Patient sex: M
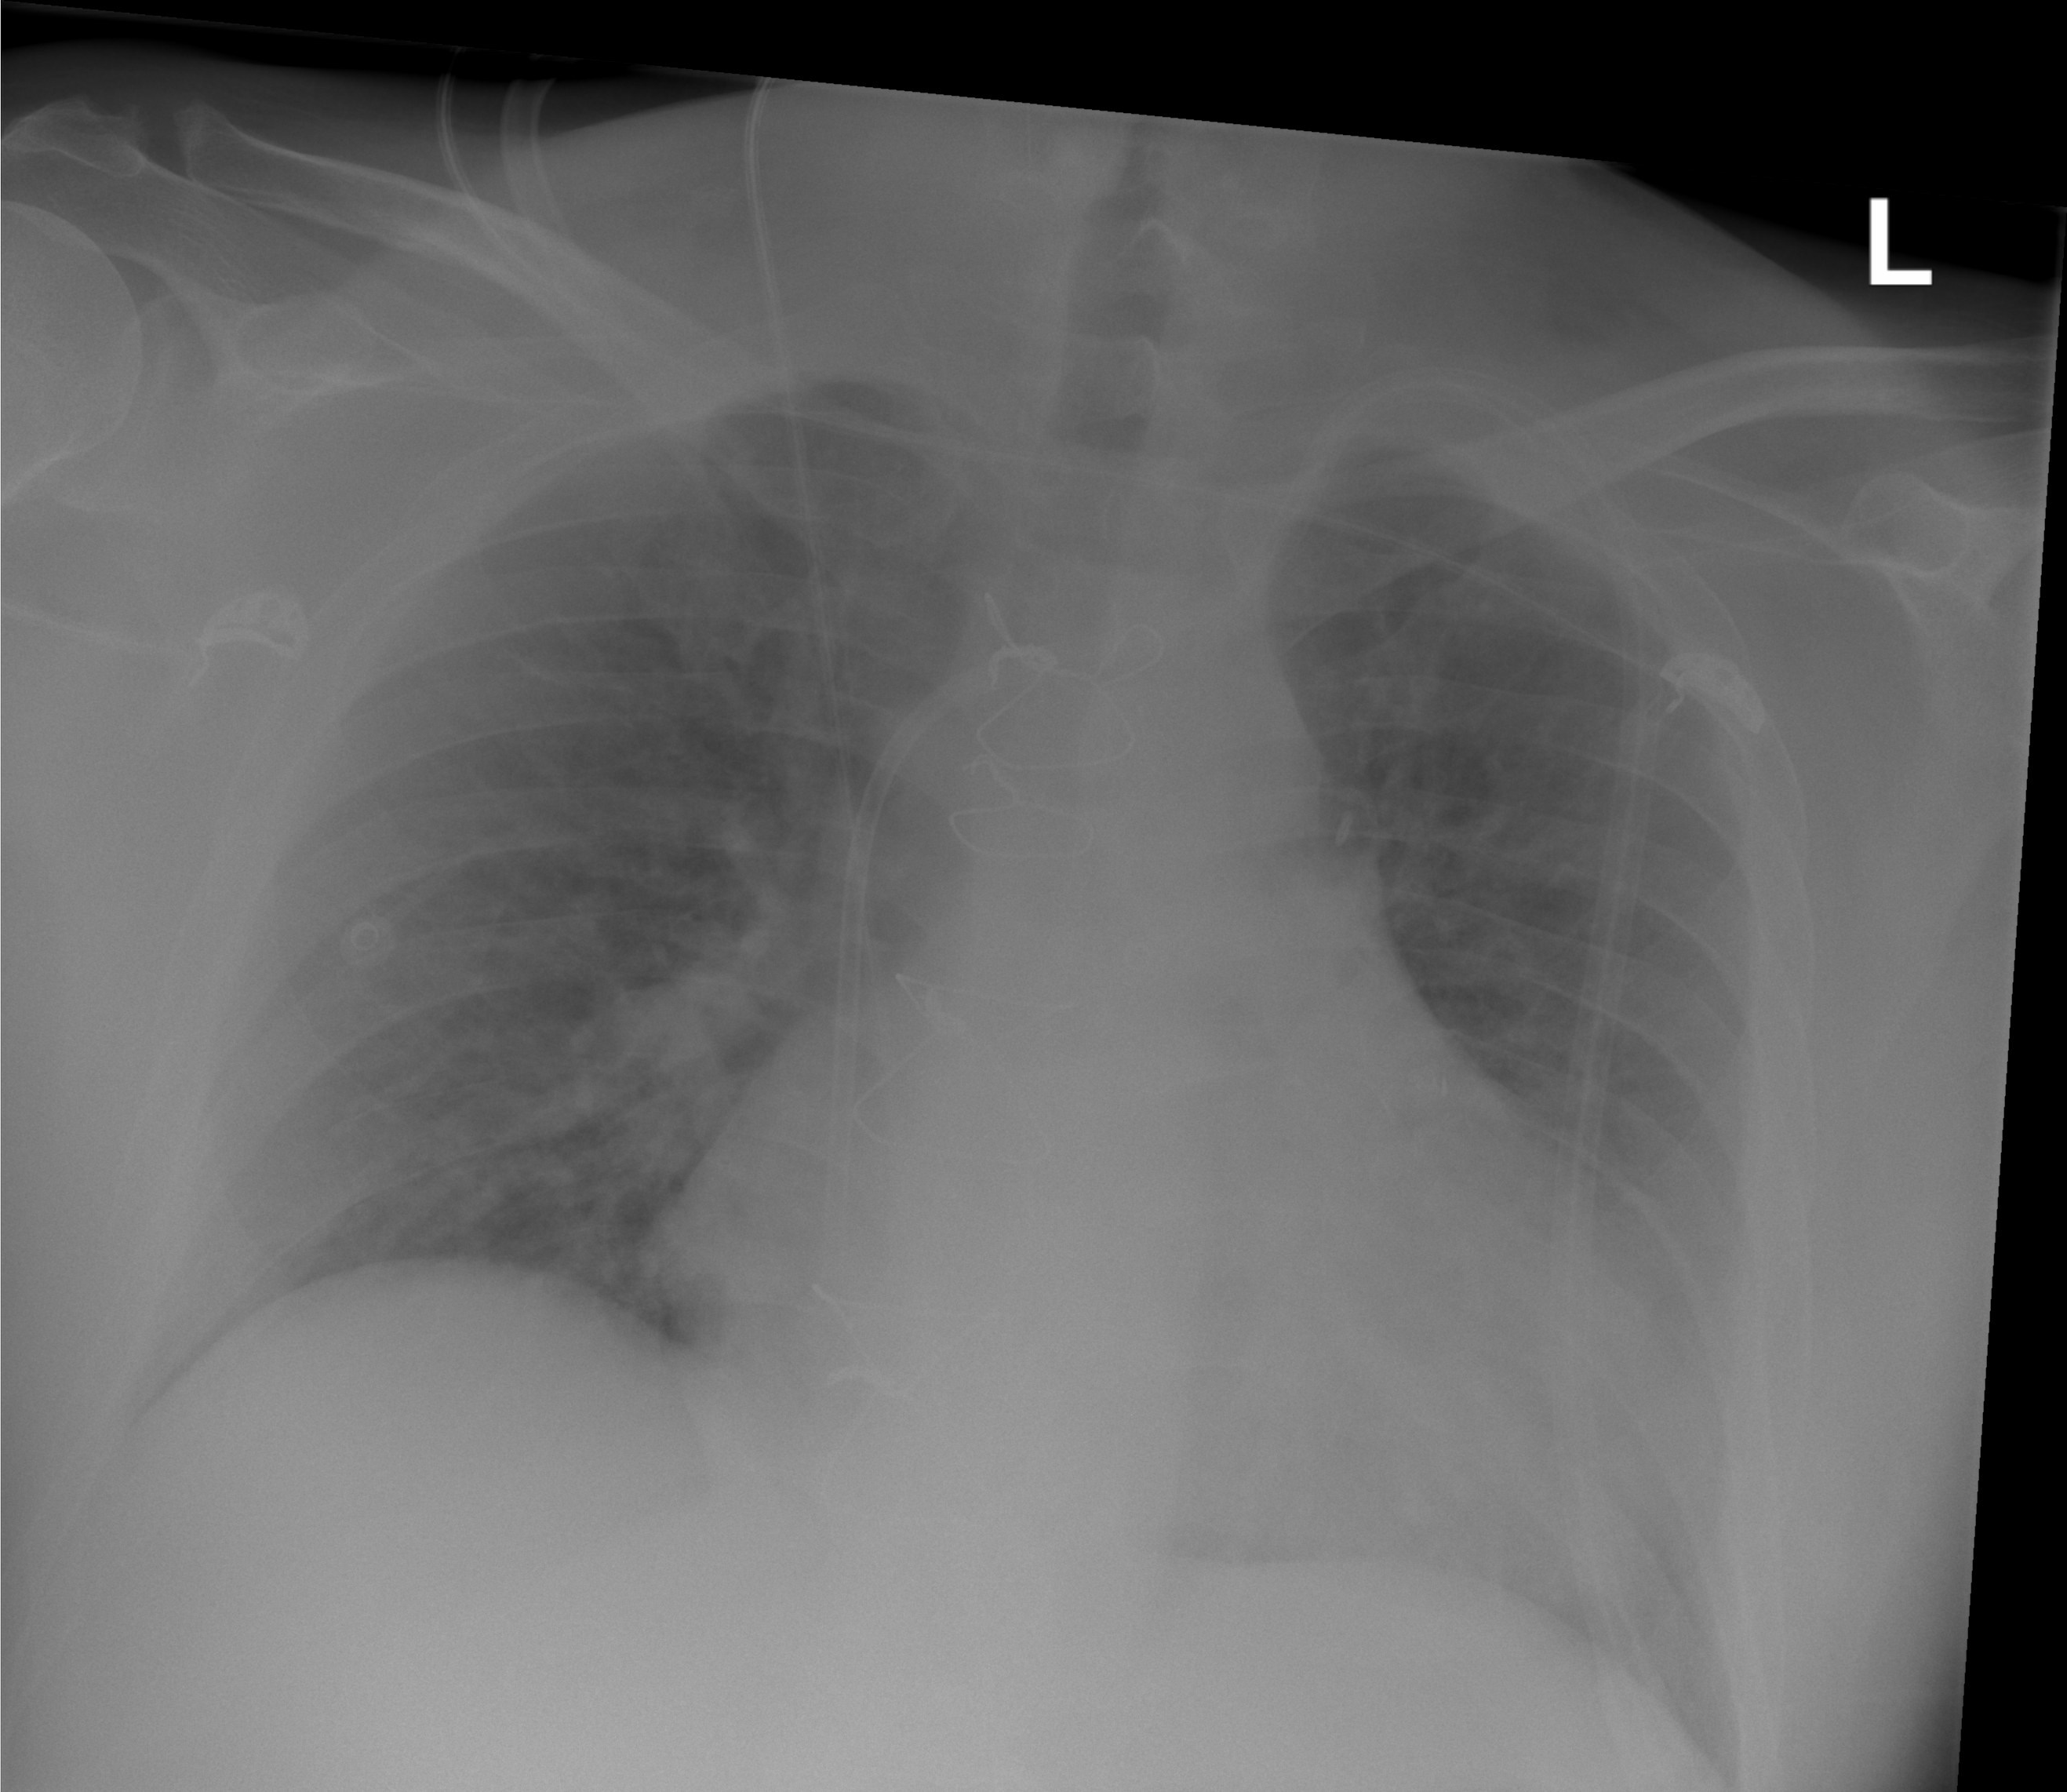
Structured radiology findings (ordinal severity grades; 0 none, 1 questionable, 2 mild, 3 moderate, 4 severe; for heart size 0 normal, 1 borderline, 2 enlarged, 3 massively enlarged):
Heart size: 0
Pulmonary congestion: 2
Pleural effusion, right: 0
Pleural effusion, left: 0
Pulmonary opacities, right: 0
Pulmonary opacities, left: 0
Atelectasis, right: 2
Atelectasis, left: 2